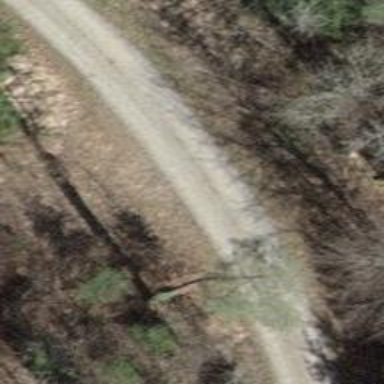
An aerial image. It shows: Gravel track with grade 2 quality.